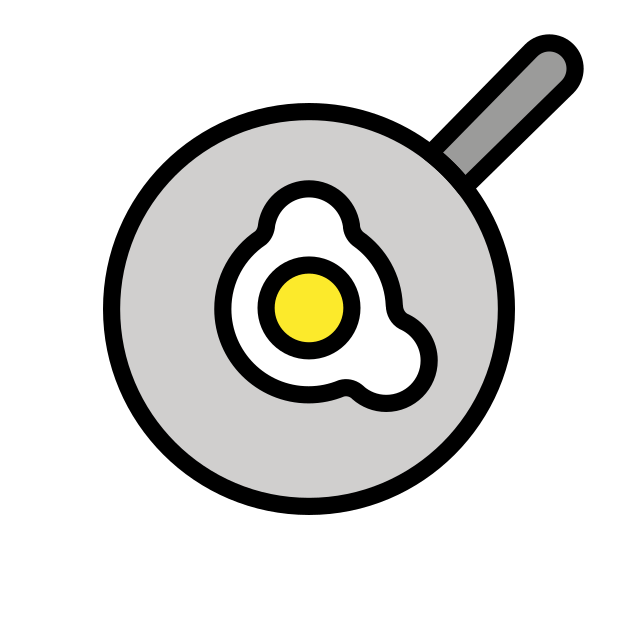
Emoji: 🍳
Name: cooking
Unicode: 0x1f373